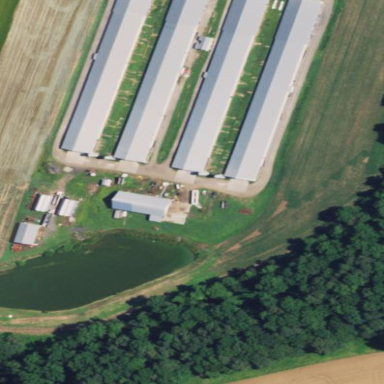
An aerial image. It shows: Farmyard area.